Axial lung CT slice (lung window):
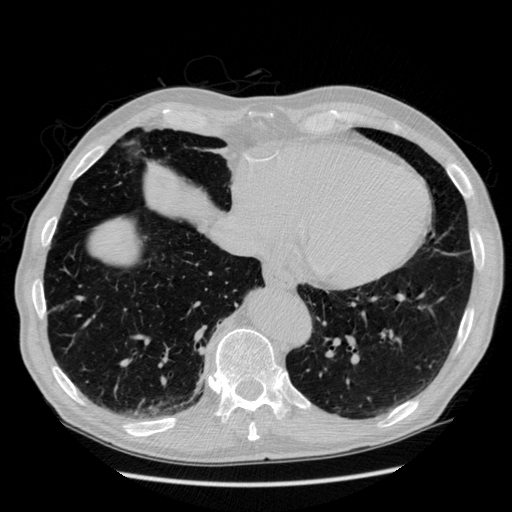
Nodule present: no